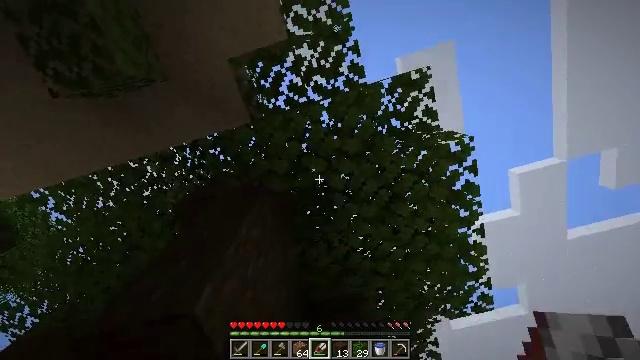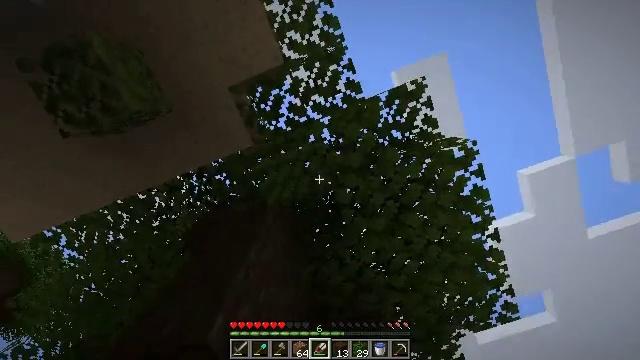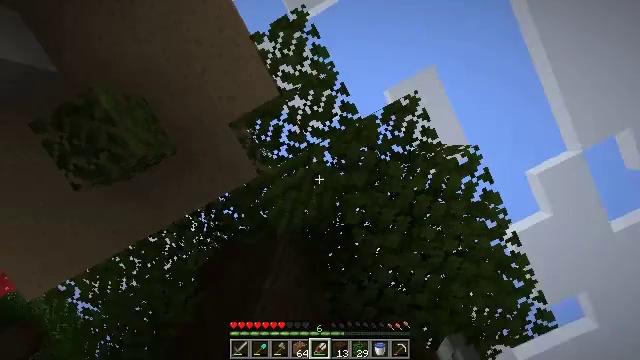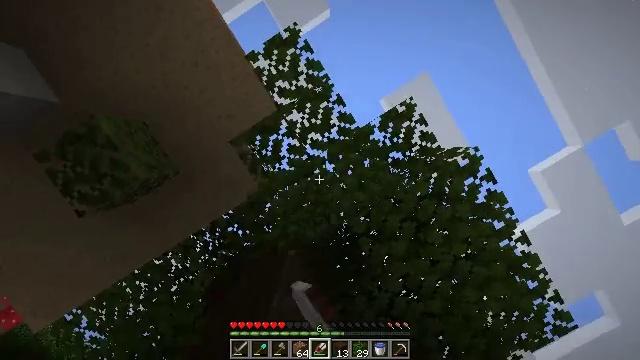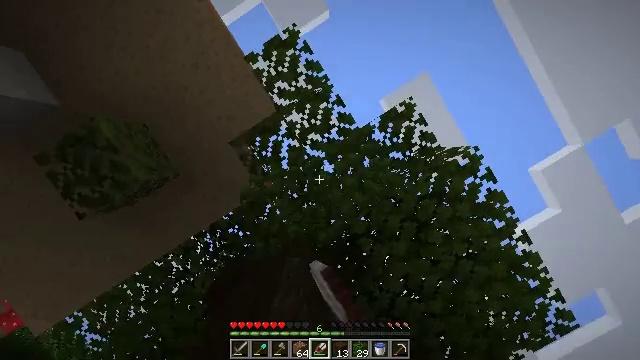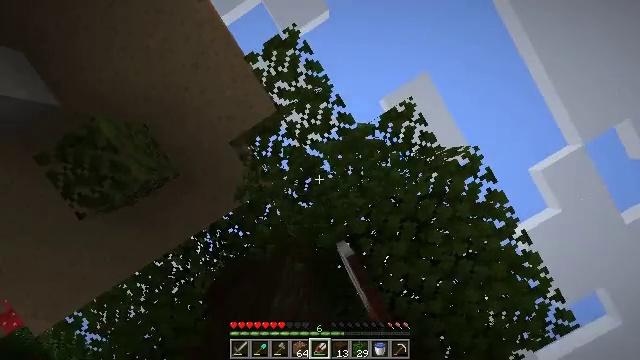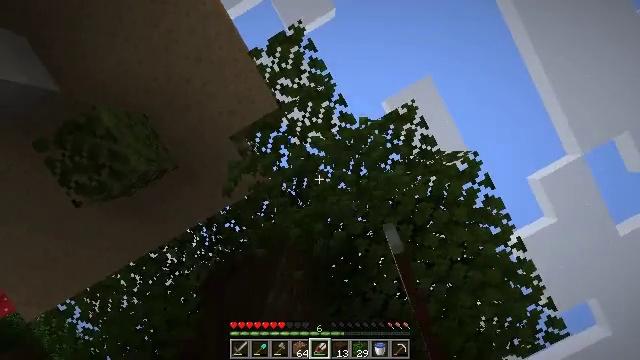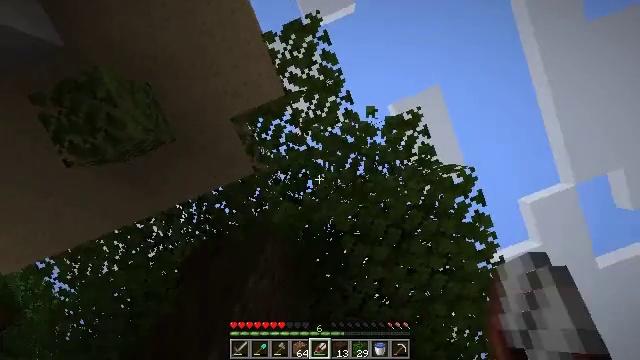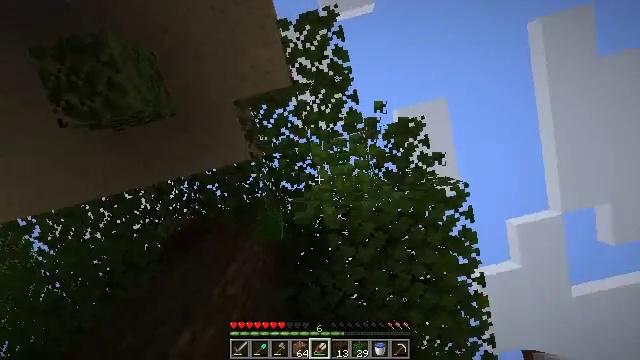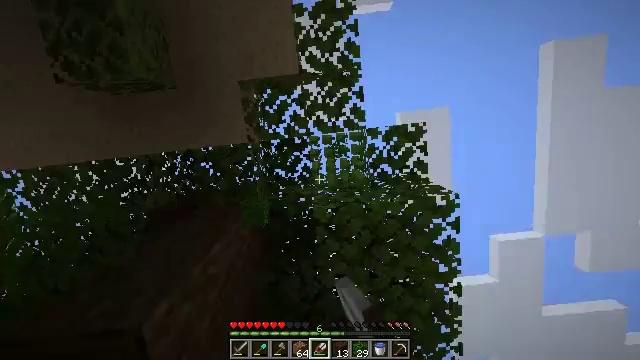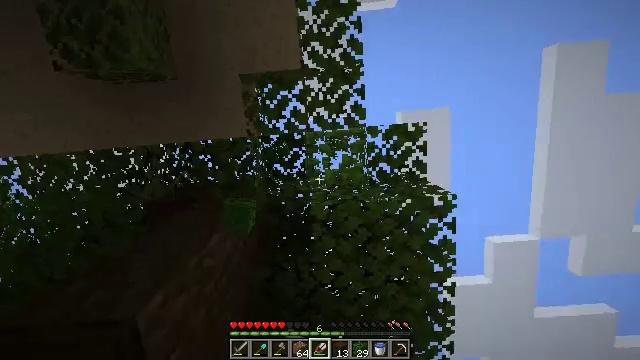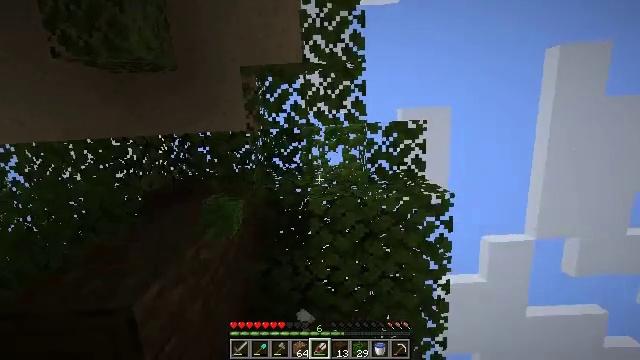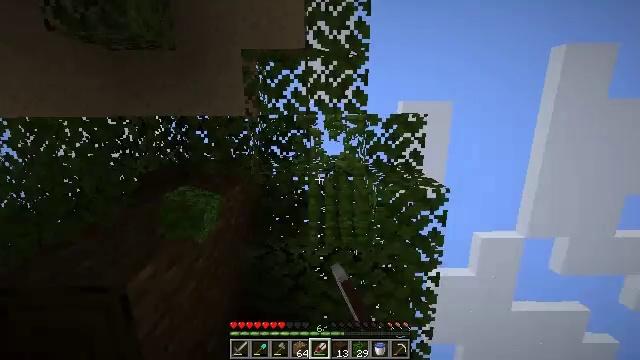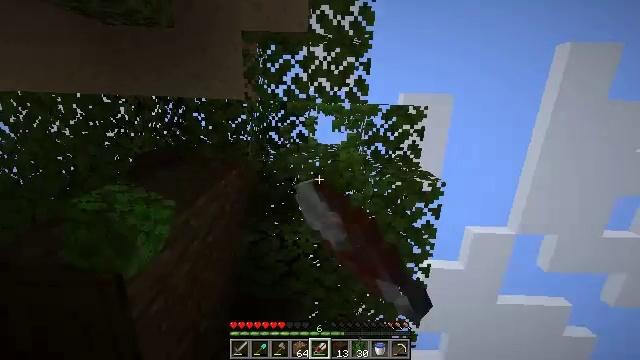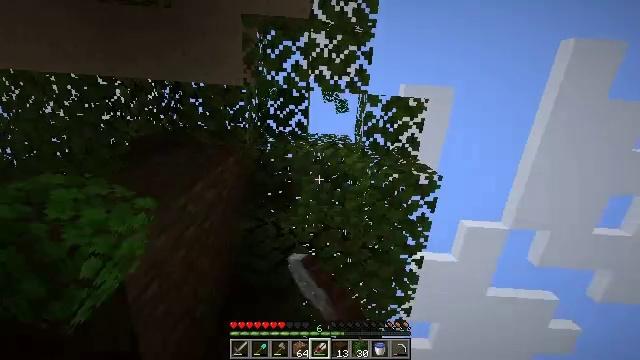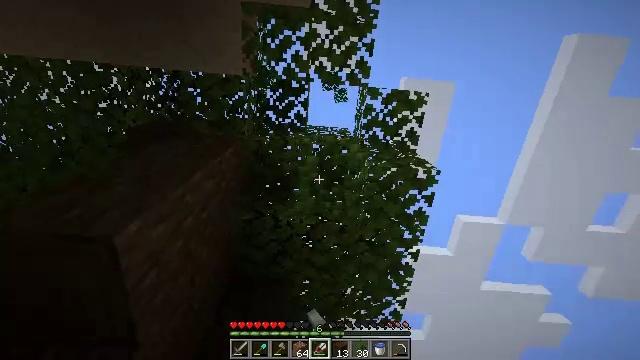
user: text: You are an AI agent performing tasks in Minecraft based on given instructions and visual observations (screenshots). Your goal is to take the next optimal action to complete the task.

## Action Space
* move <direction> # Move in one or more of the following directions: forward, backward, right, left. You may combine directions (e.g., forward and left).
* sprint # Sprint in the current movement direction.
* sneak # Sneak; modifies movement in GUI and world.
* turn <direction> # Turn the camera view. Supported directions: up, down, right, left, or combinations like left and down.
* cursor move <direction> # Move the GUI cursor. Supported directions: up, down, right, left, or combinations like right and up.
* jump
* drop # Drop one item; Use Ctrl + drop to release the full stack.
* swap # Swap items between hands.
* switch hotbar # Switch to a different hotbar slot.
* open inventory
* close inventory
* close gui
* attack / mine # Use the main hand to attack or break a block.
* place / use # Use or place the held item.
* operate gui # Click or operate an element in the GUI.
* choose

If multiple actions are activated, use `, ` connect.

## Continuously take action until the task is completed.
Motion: motion action
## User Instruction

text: Harvest dark oak leaves for decorative purposes.
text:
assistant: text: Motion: turn left and up, attack / mine
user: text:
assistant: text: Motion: turn left and up, attack / mine
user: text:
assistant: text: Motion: turn left and up, attack / mine
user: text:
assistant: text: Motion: attack / mine
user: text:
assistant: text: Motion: attack / mine
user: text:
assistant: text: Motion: turn right, attack / mine
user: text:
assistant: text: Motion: turn right and down, attack / mine
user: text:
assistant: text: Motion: turn right and down, attack / mine
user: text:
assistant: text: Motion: turn right and down, attack / mine
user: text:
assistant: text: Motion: turn right, attack / mine
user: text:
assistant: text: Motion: turn right and down, attack / mine
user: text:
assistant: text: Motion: turn right and down, attack / mine
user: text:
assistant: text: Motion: turn right and down, attack / mine
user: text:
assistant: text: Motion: turn right and down, attack / mine
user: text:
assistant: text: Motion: turn right and down, attack / mine
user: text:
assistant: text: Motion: attack / mine
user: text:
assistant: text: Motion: attack / mine
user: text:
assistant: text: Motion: attack / mine
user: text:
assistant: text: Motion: attack / mine
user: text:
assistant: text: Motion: attack / mine
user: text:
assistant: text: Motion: turn right, attack / mine
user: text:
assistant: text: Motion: turn right, attack / mine
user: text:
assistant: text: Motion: turn right, attack / mine
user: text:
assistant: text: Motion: turn right, attack / mine
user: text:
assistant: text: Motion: move right, turn right, attack / mine
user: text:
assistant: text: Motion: move forward and move right, attack / mine
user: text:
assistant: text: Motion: move forward and move right, attack / mine
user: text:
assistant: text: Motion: move forward and move right, attack / mine
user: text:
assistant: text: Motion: move forward and move right, turn left and down, attack / mine
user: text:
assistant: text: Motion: move forward and move right, turn left and down, attack / mine